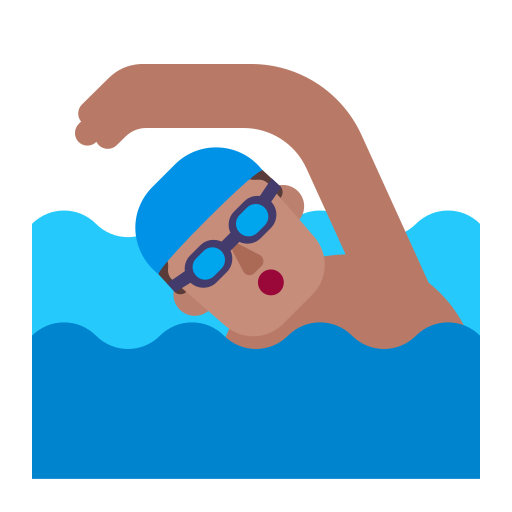
man swimming flat